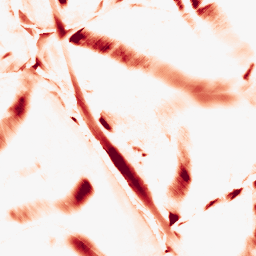
Category: morphological
Decomposition family: morphological_diamond
Decomposition parameters: operation: opening
radius: 20
Upsampling method: quadratic
Upsampling parameters: scale: 2
Upsampling scale: 2